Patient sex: M
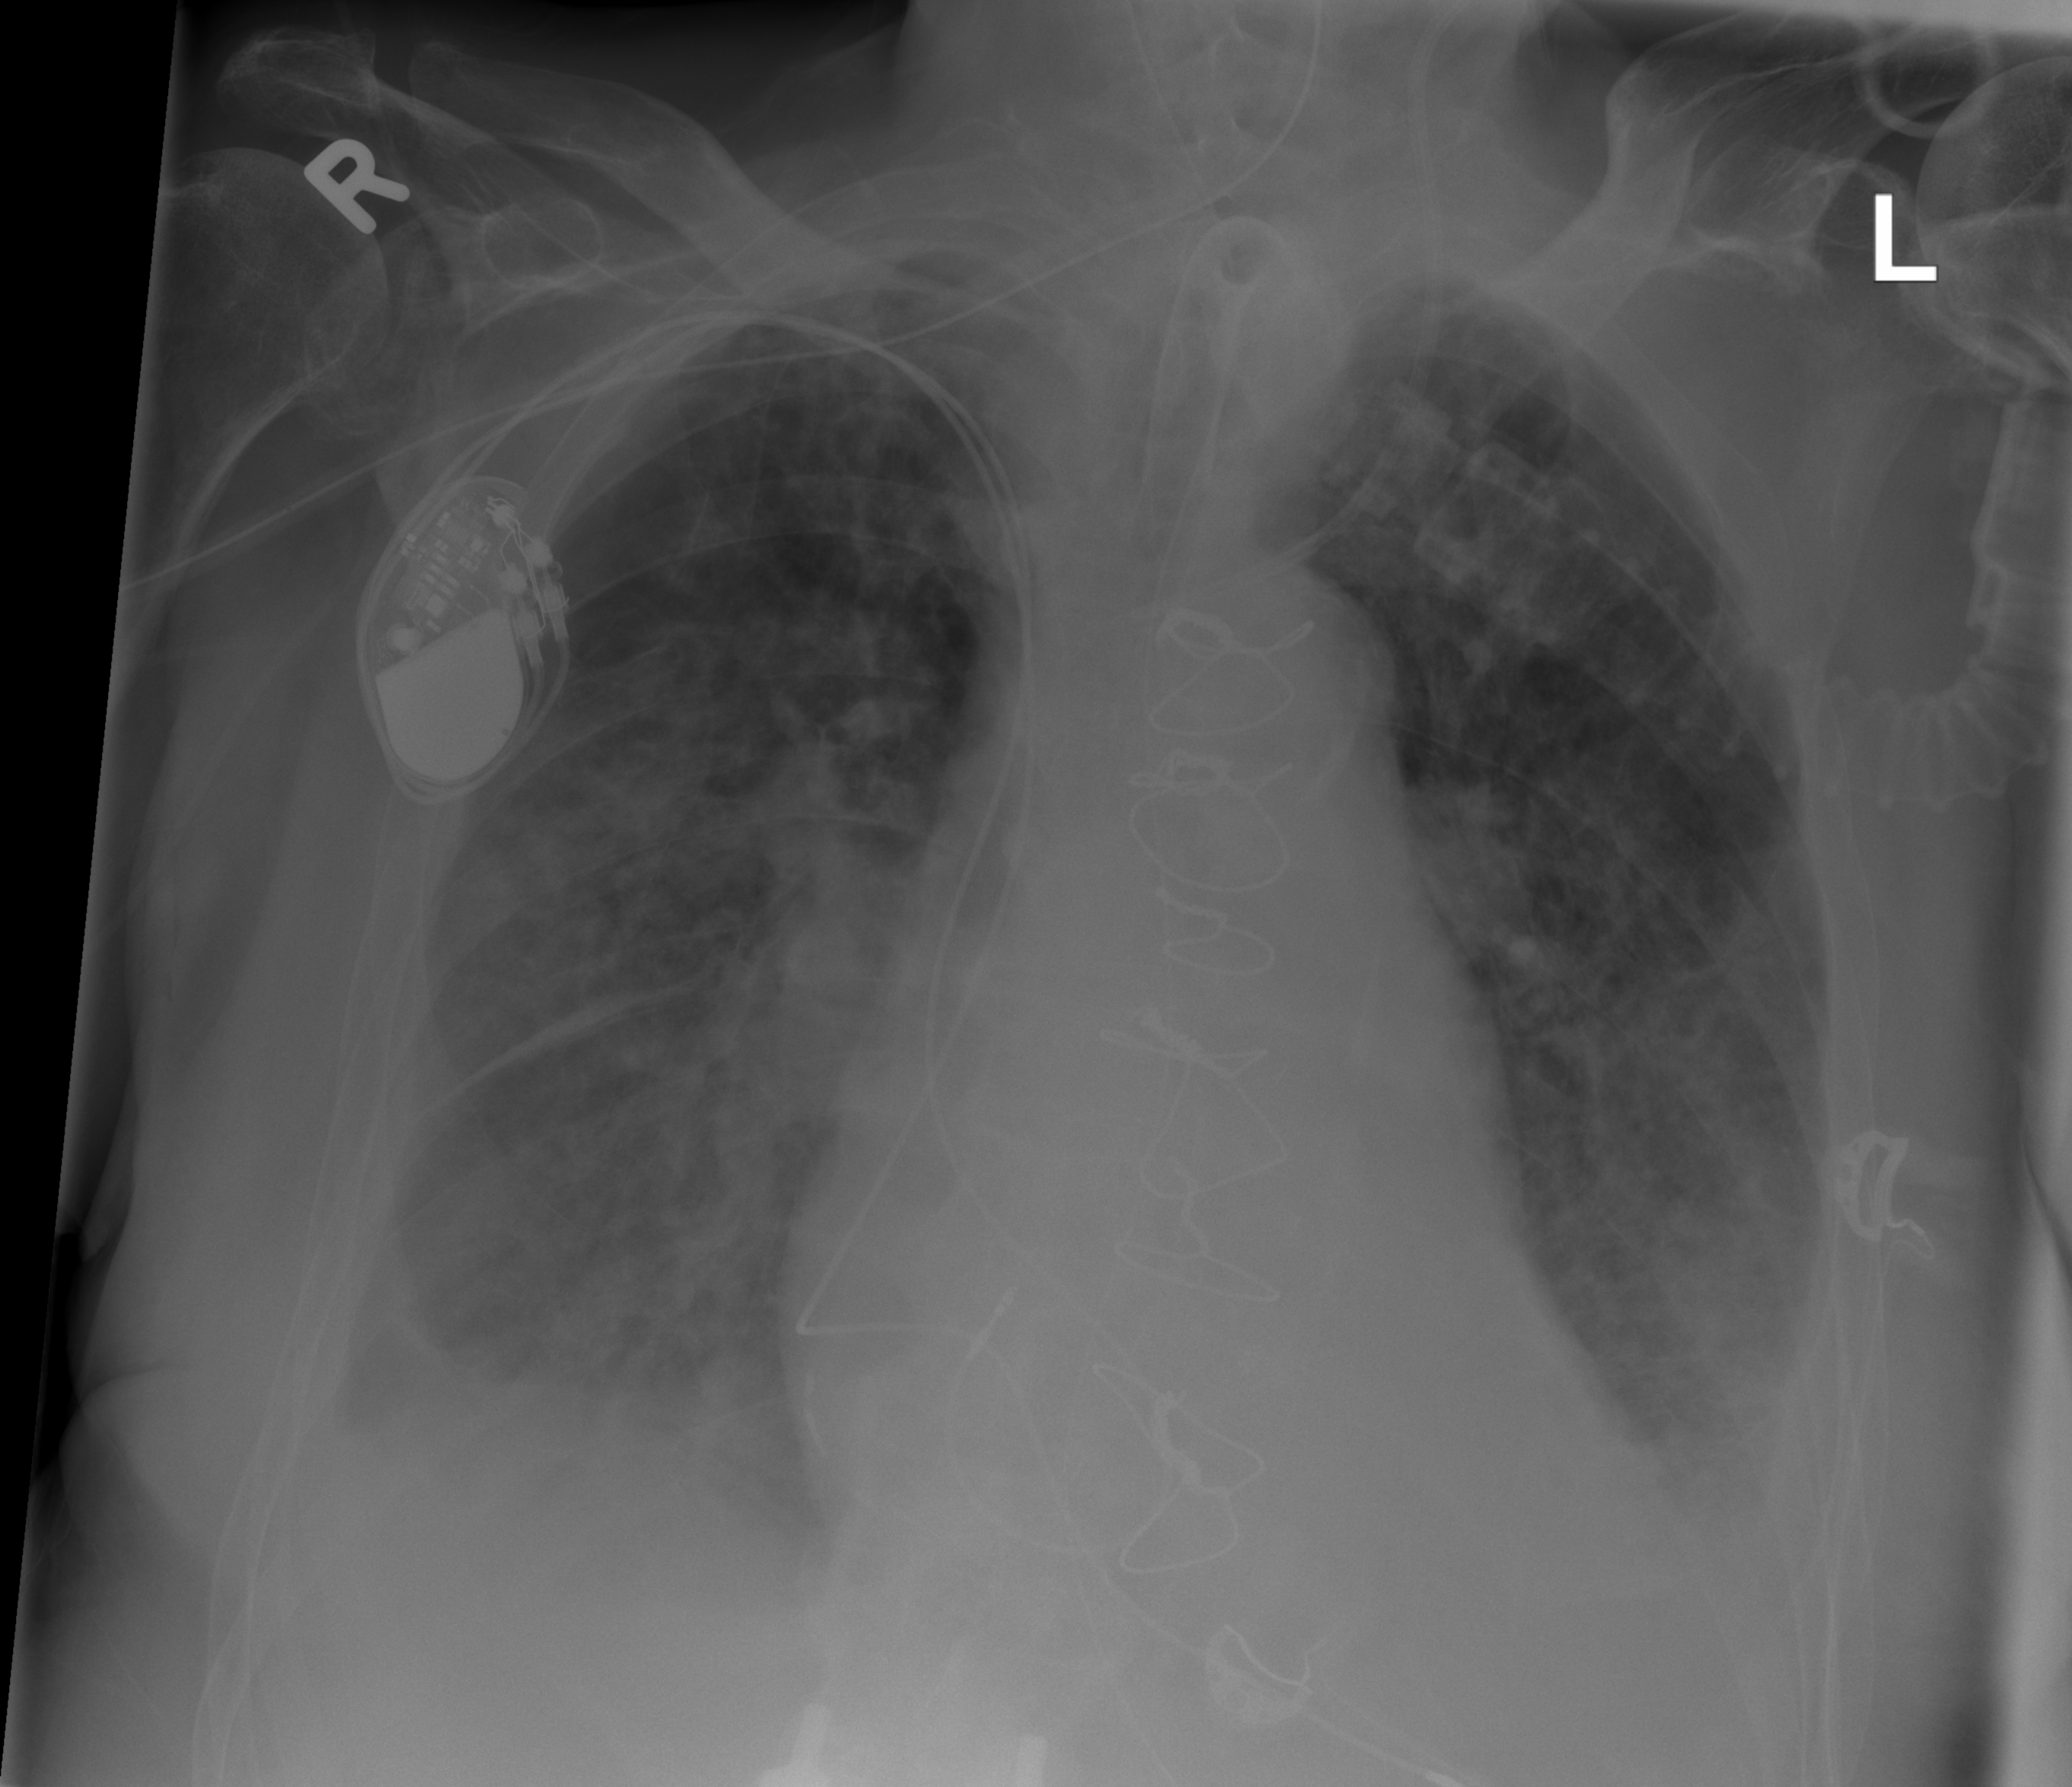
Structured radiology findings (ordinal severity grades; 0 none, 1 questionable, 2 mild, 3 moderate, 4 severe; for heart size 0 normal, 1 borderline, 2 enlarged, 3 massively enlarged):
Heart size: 0
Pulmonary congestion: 2
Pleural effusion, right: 2
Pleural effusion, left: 2
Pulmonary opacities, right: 2
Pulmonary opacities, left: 2
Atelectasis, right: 2
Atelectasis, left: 2